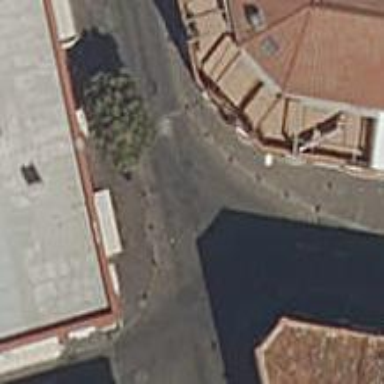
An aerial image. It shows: Living street paved with paving stones.